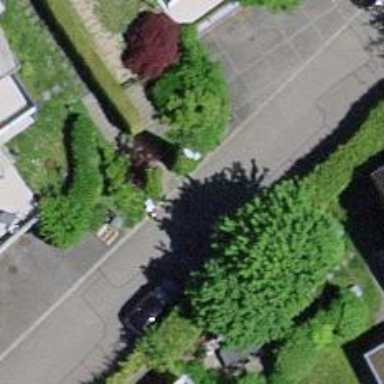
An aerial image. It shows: Set of steps on the road.